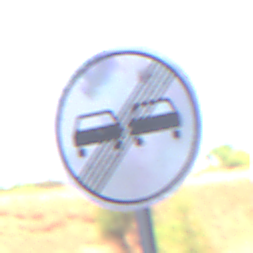
Verkehrszeichen: EndeUeberholverbot
Umgebung: Roofed, Underpass
Tageszeit: Midday
Wetter: Clear
Licht: Natural
Jahreszeit: NotSpecified
Kontrast: LowContrast